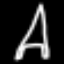
Label: The Eiffel Tower